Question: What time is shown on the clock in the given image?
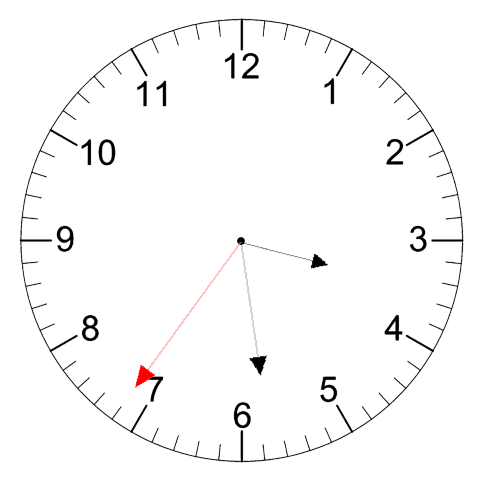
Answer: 03:28:36